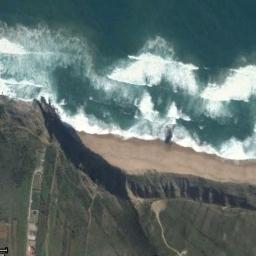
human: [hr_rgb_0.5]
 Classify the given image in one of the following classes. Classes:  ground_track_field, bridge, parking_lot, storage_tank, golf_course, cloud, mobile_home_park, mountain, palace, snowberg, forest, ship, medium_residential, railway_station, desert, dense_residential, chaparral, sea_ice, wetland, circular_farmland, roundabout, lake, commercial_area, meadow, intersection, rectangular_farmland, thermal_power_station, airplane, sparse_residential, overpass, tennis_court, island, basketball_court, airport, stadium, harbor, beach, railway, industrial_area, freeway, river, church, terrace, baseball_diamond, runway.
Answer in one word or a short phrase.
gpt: beach